Field crop: tomato
Growth stage: 1
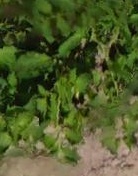
Species: tomato